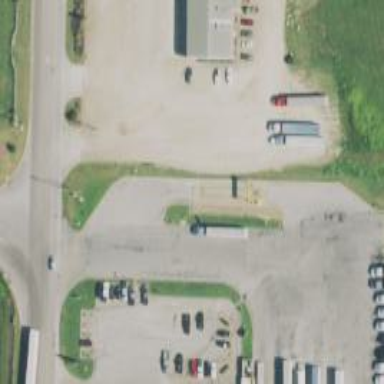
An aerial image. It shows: Driveway with asphalt surface used as service road. There is weighbridge at the location.